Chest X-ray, PA view. Patient: 50 years old, sex M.
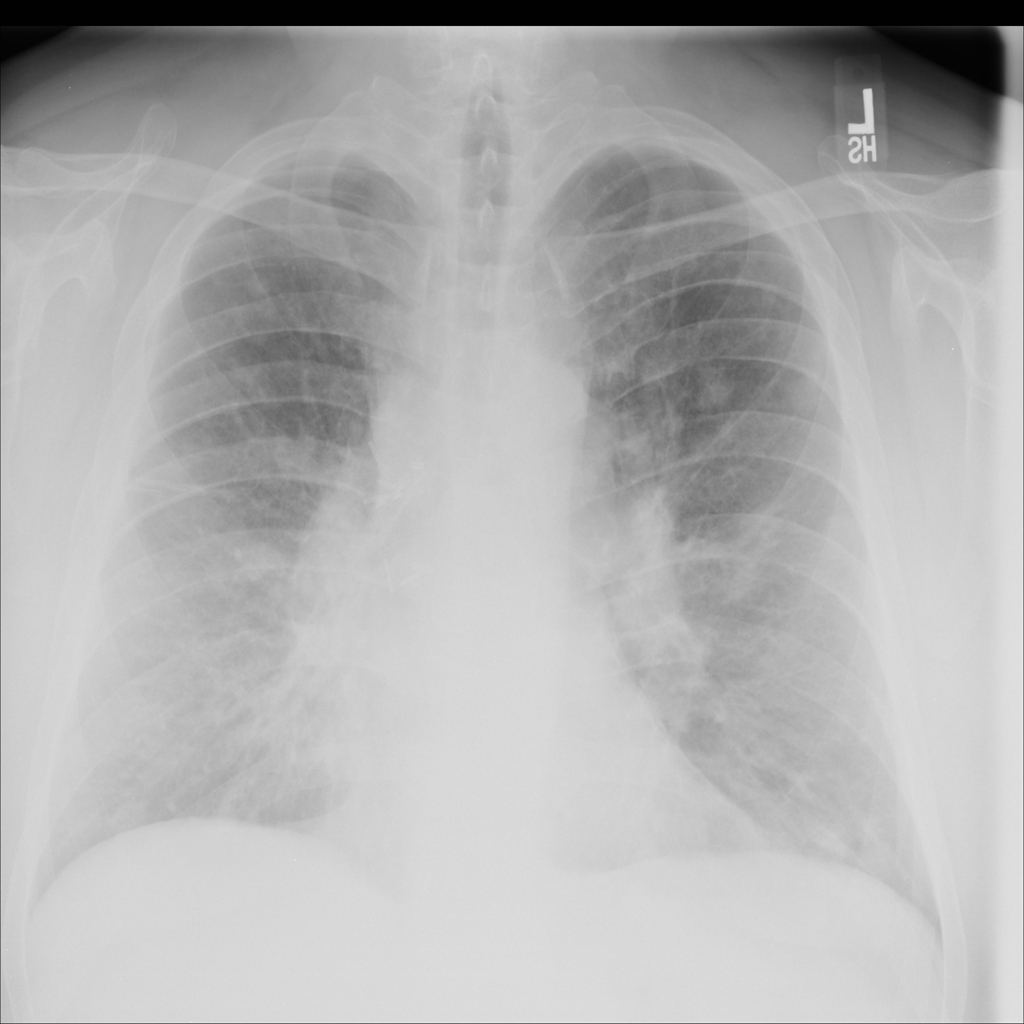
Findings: Infiltration, Pleural_Thickening